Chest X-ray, PA view. Patient: 13 years old, sex M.
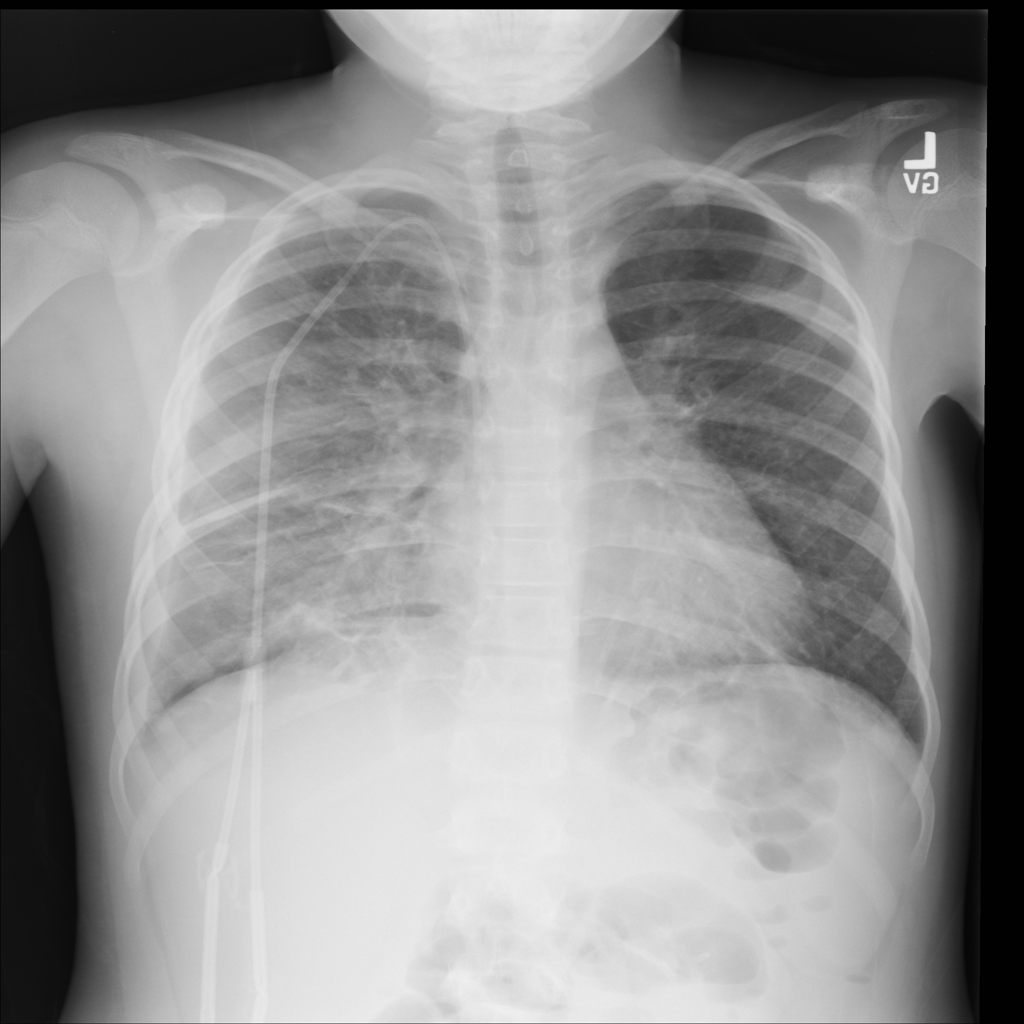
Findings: Effusion, Infiltration